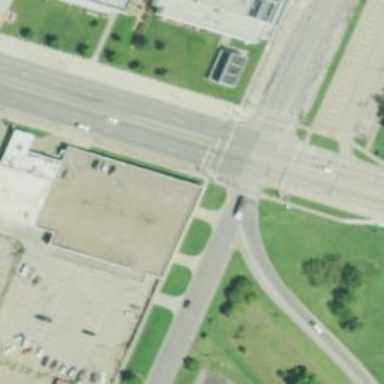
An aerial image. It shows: Solid stop line on the road marking.